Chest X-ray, PA view. Patient: 41 years old, sex M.
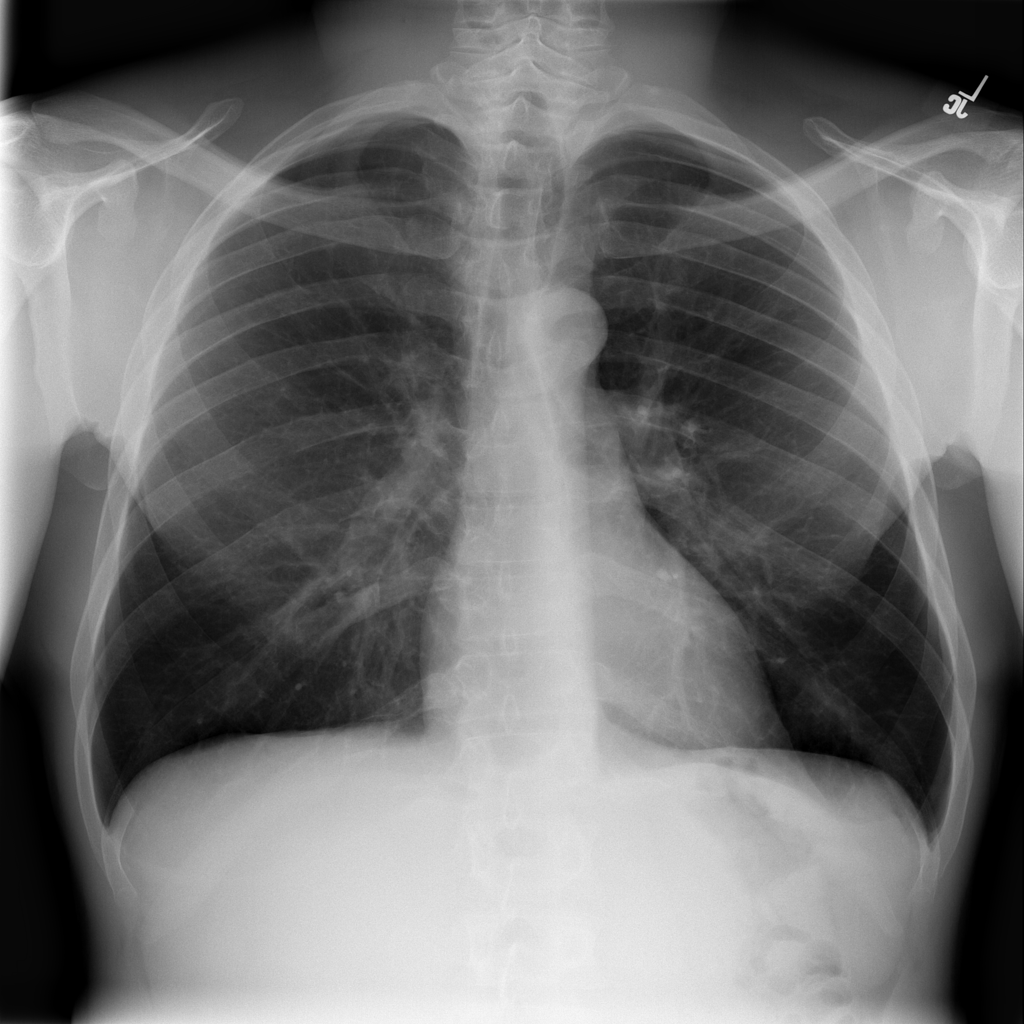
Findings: No Finding